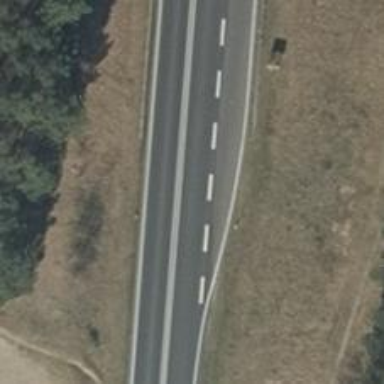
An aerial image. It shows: Asphalt trunk motorway.